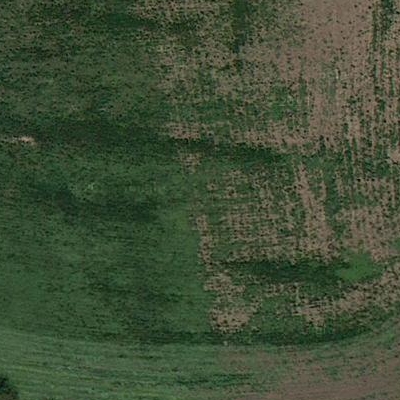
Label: Field